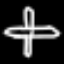
Label: airplane